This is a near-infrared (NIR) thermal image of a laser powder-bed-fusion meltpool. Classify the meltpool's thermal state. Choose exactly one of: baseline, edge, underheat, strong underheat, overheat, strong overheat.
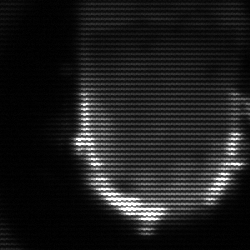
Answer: baseline